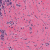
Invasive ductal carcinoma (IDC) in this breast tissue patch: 0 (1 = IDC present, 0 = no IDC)